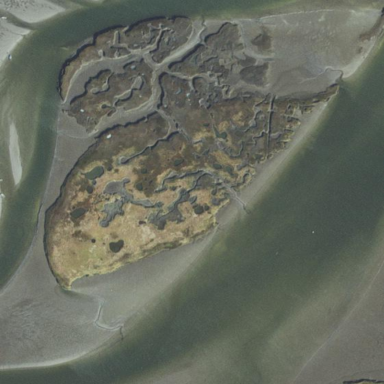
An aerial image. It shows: Island with natural coastline.